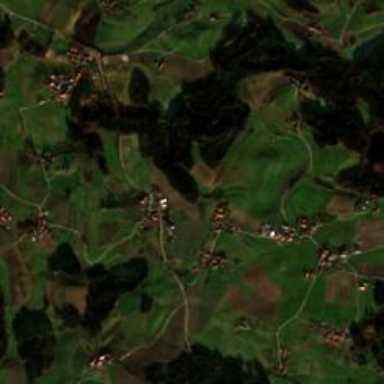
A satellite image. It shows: Small hamlet.